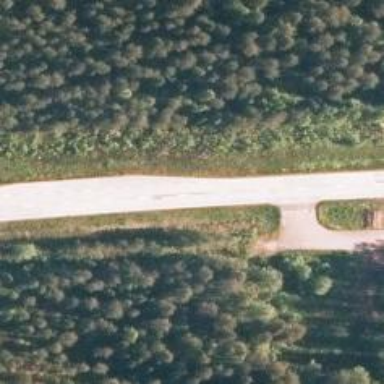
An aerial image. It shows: Trunk highway.